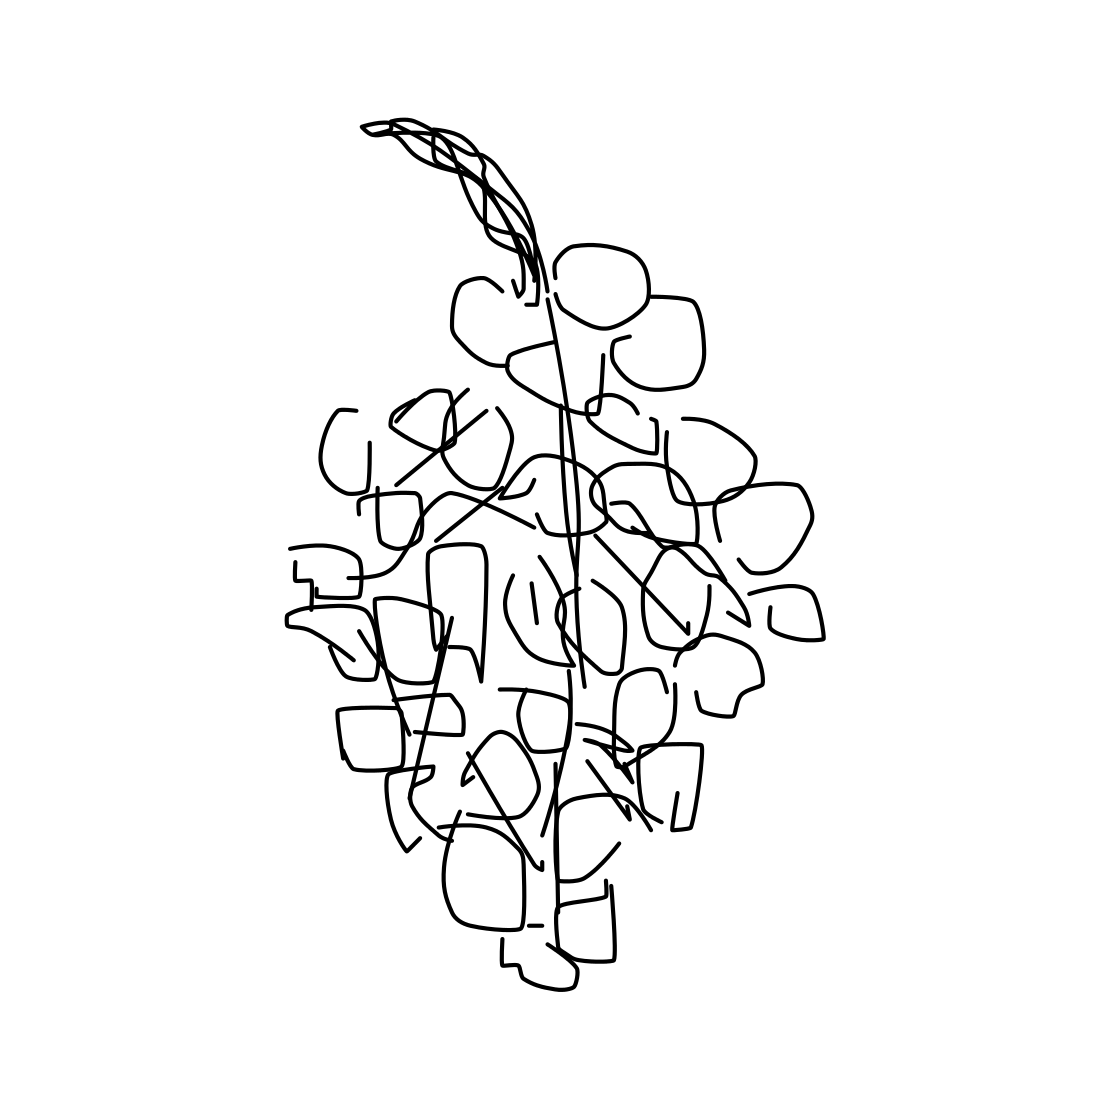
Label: grapes